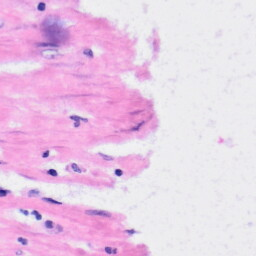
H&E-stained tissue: Liver